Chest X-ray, PA view. Patient: 58 years old, sex M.
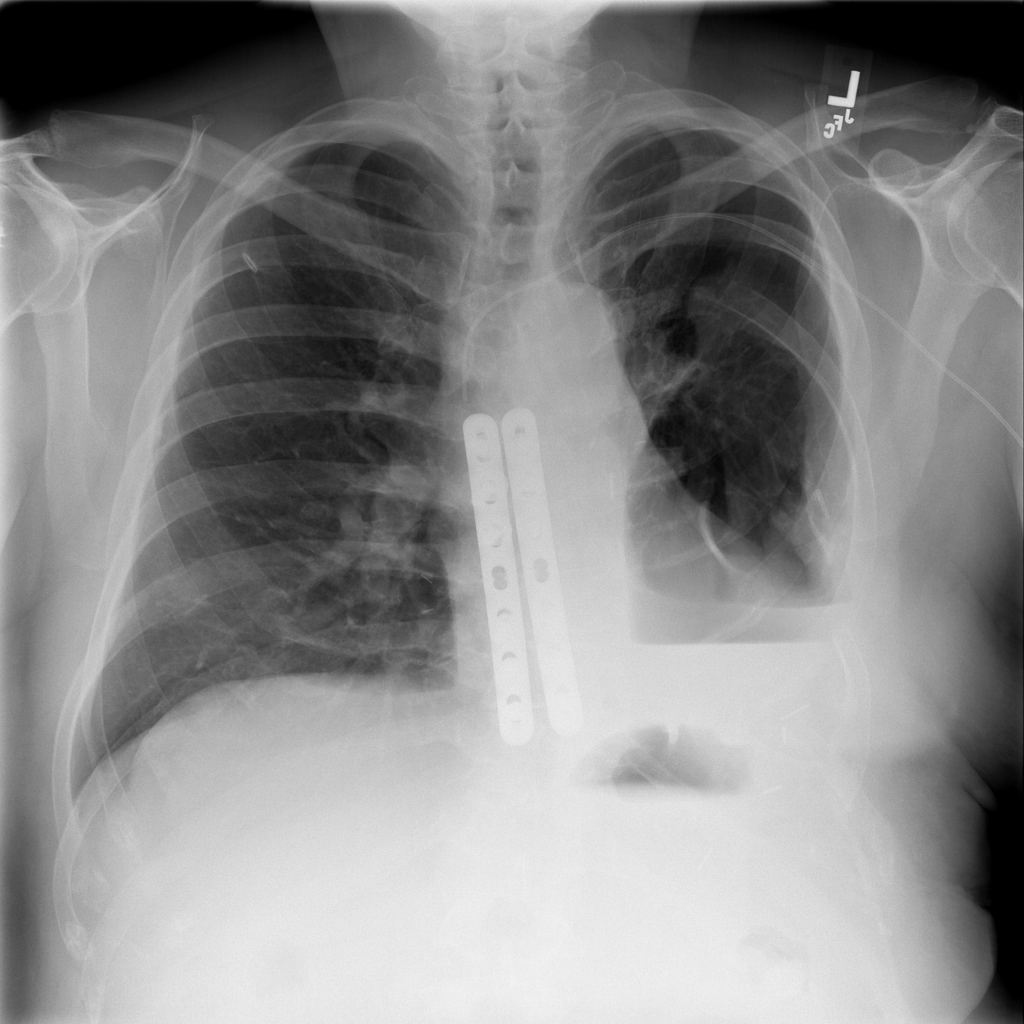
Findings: Pneumothorax